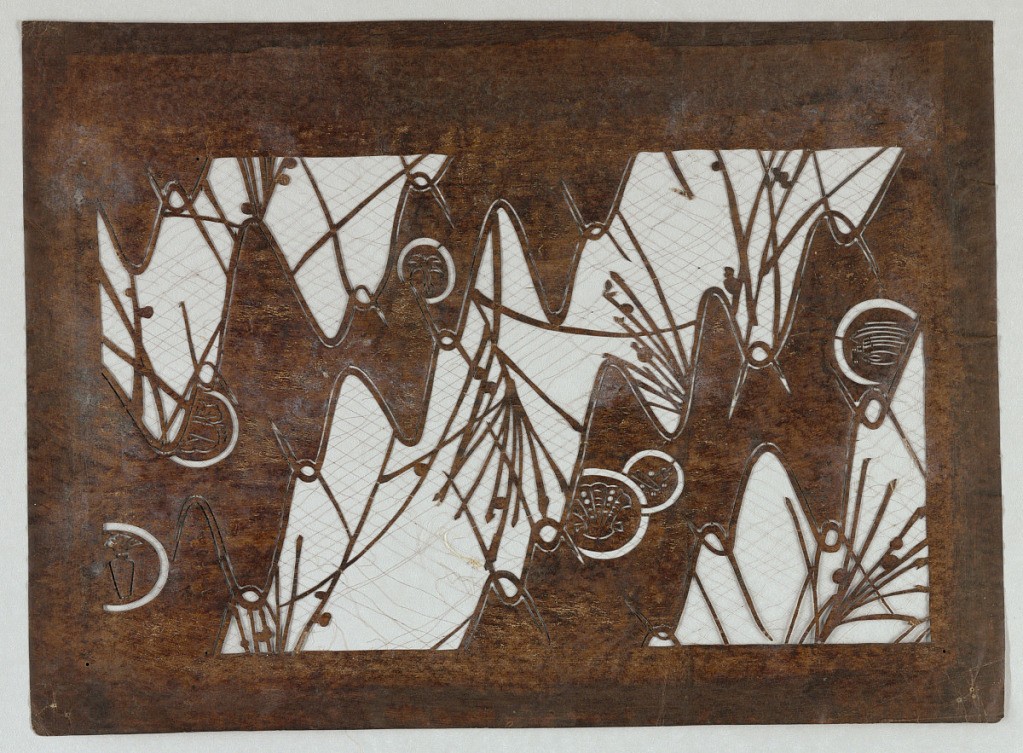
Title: Various Symbols Motif
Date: mid 18th - early 19th century
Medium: Mulberry paper (kozo washi) treated with fermented persimmon tannin (kakishibu), and silk threads (itoire)
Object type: Katagami
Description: Within the greater abstract stream motif are pine leaves and family crests. Each crest shows a different symbol. Silk threads are added to support the stencil structure.